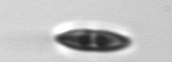
Label: pennate